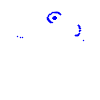
Particle: kaon